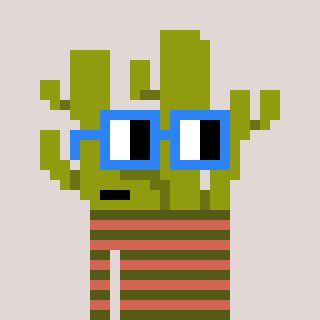
a pixel art character with square blue glasses, a cactus-shaped head and a peachy-colored body on a warm background